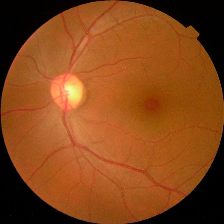
Diabetic retinopathy grade: No DR